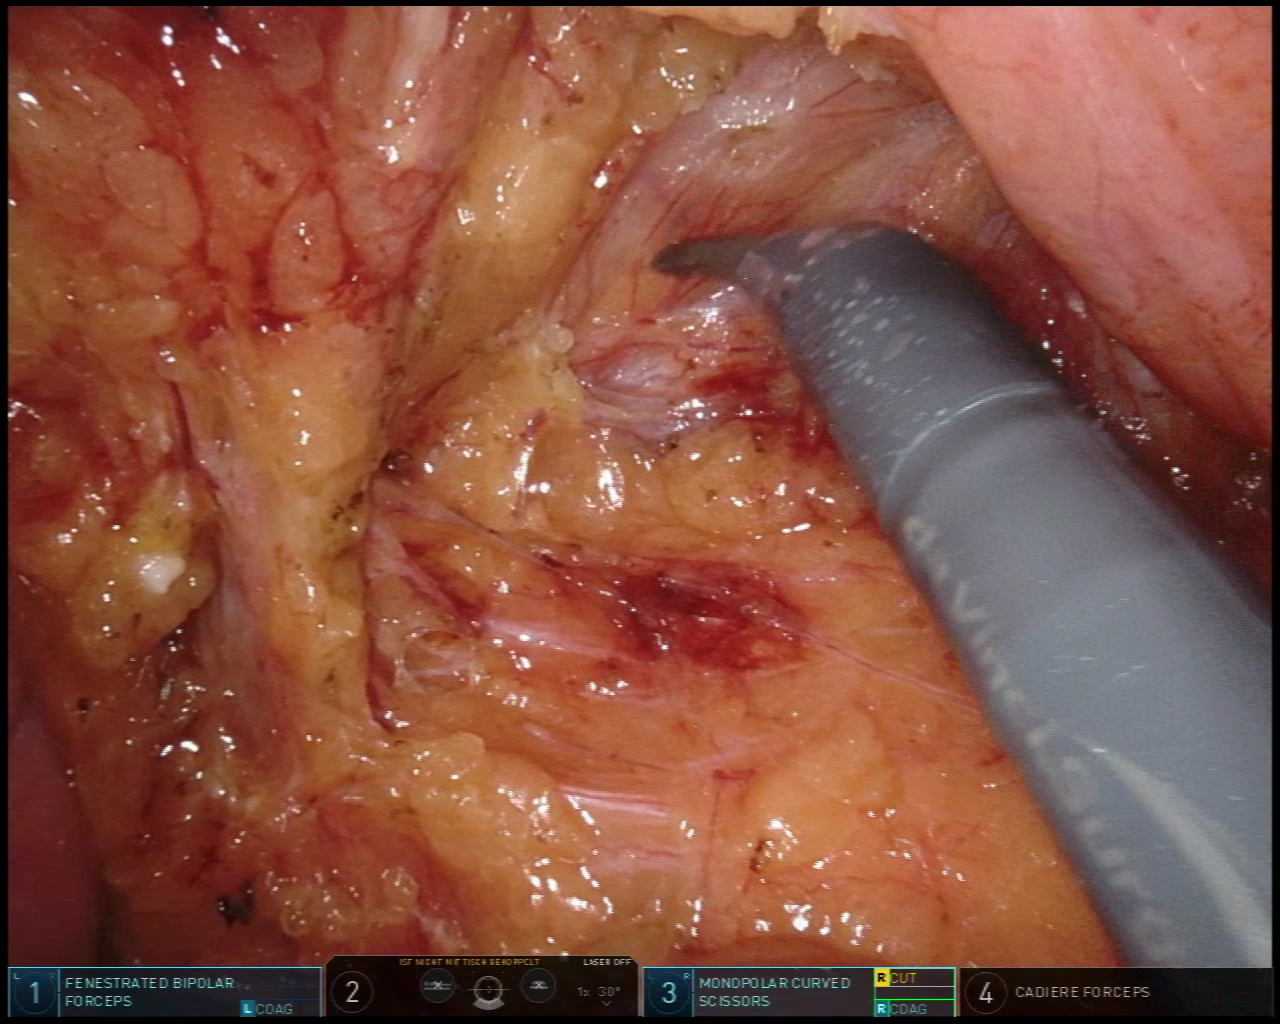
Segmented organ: inferior_mesenteric_artery
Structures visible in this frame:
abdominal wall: no
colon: yes
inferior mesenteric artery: yes
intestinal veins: no
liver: no
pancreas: no
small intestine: yes
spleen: no
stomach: no
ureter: yes
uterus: no
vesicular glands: no